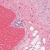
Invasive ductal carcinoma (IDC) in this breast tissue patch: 0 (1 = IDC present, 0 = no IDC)